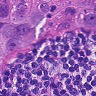
Metastatic tissue present: yes